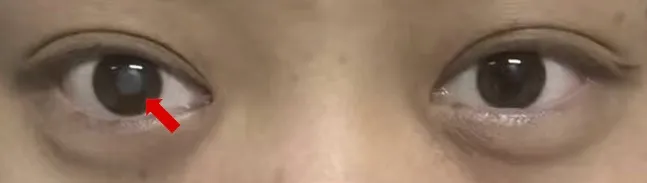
After the fifth cycle of chemotherapy for testicular cancer, the lens of the right eye was completely white and cloudy.
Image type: medical_photograph (other_medical_photograph)